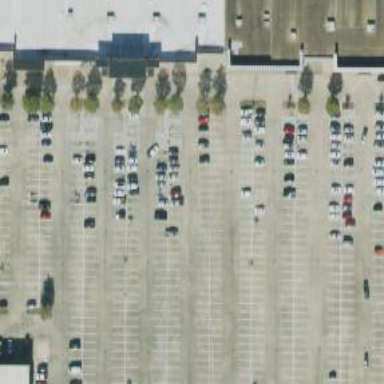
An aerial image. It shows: Parking space is available.